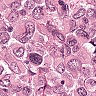
Metastatic tissue present: yes